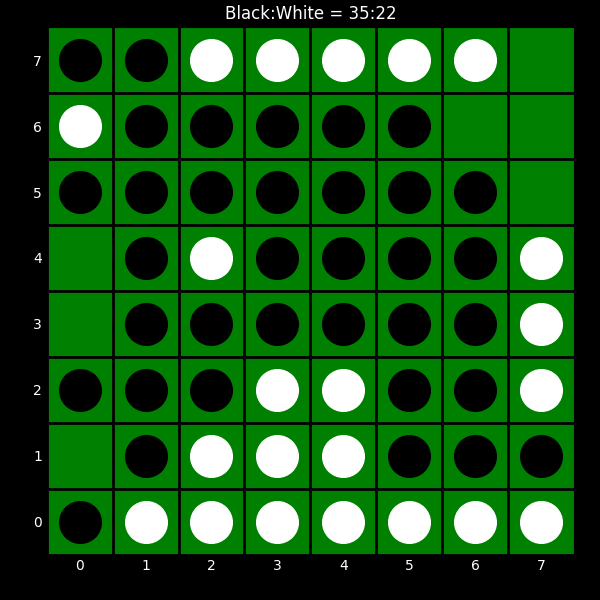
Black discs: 35
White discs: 22